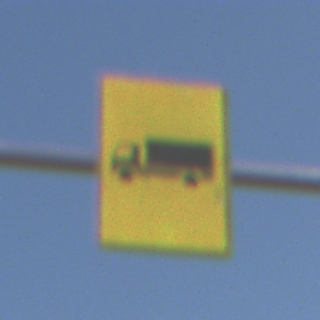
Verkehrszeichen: KFZZulaessigeGesamtmasse3Komma5TOhnePfeilsymbol
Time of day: Midday
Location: Outdoor (Nature)
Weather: PartlyCloudy
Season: NotSpecified
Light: Natural